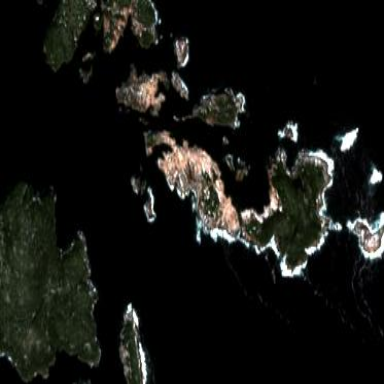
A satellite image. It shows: Islet located along the natural coastline.